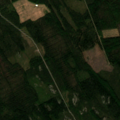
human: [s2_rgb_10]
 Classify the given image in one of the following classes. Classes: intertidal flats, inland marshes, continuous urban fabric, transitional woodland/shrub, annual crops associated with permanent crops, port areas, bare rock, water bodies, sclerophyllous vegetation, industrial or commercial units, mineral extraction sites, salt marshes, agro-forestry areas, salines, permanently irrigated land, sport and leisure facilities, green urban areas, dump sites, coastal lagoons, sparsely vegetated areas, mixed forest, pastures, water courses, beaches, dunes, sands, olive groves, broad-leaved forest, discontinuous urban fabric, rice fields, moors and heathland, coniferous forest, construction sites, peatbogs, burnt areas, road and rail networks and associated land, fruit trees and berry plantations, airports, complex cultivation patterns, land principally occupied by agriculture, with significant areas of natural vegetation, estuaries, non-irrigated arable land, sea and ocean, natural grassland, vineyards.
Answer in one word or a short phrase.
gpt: coniferous forest, mixed forest, transitional woodland/shrub